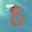
Label: 8